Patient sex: F
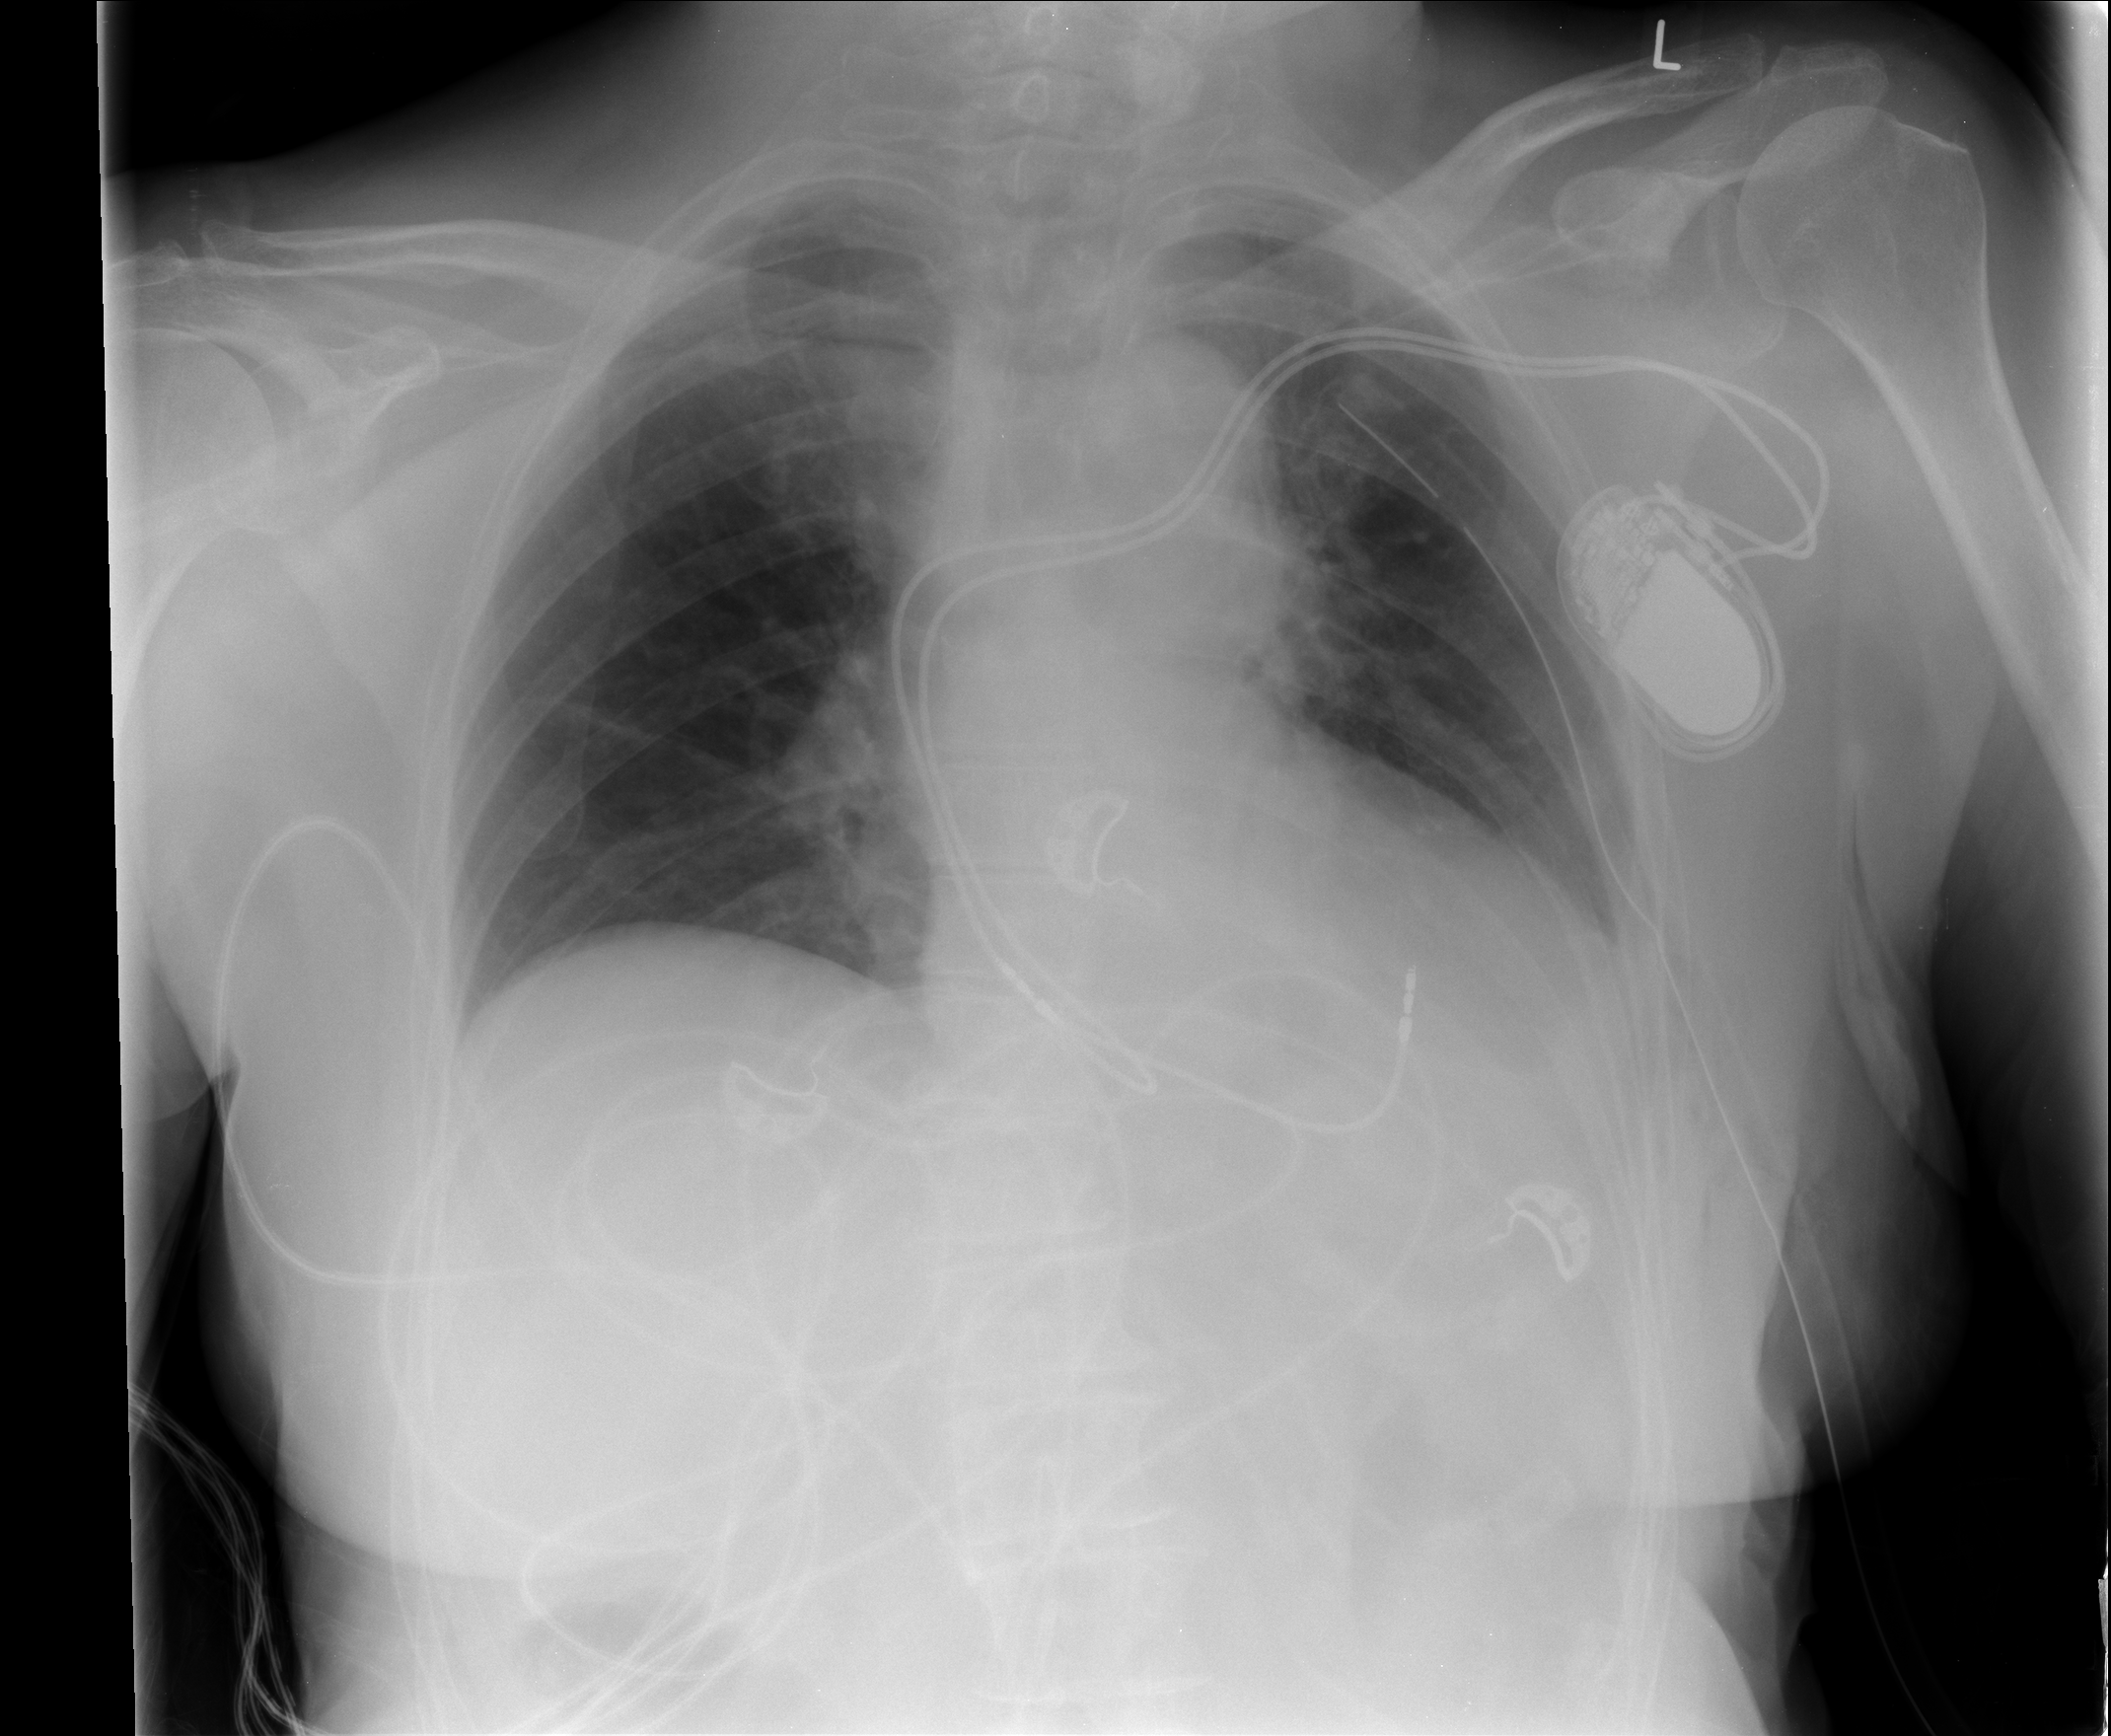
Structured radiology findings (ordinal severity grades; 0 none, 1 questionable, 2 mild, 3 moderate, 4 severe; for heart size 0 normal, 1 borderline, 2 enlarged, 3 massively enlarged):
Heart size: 2
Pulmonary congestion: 2
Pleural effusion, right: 0
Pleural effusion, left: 0
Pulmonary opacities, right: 0
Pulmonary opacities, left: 0
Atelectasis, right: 0
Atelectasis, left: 0